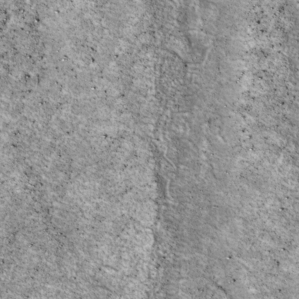
Label: non_frost